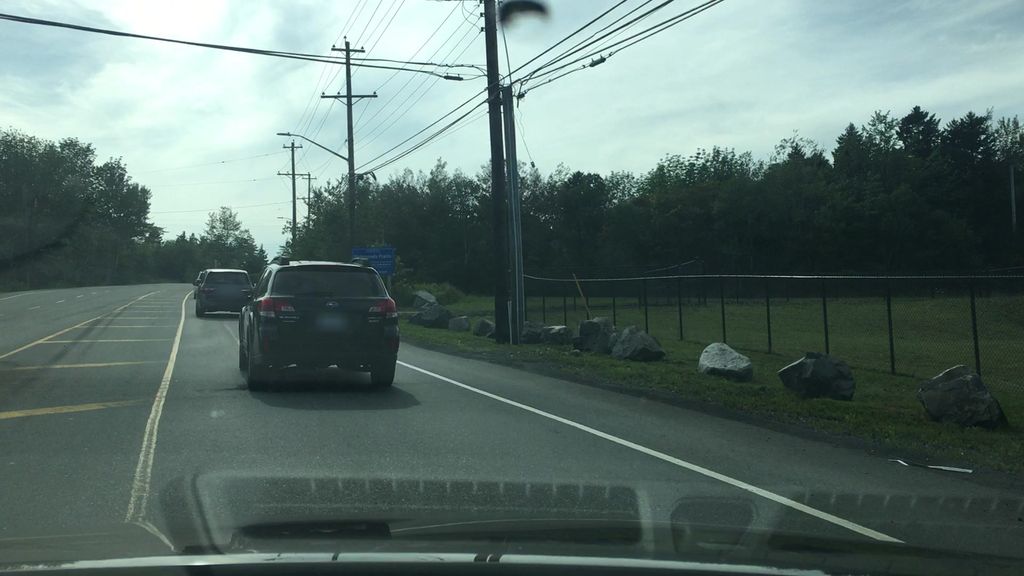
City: halifax